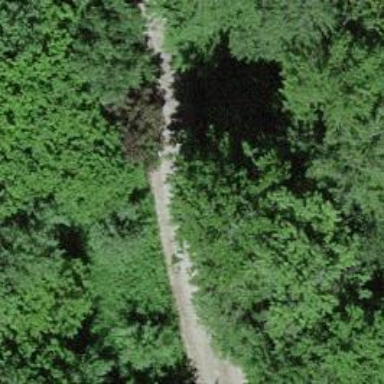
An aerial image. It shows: Track with fine gravel surface of grade2.